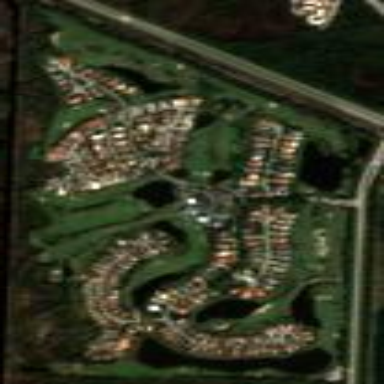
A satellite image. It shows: Golf course.